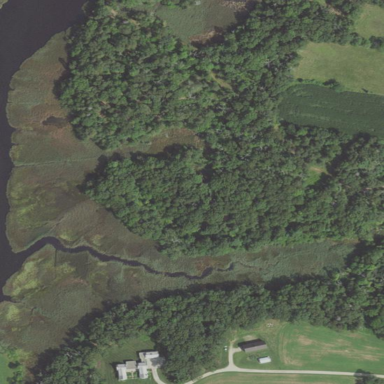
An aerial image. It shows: Beautiful wet meadow natural wetland.